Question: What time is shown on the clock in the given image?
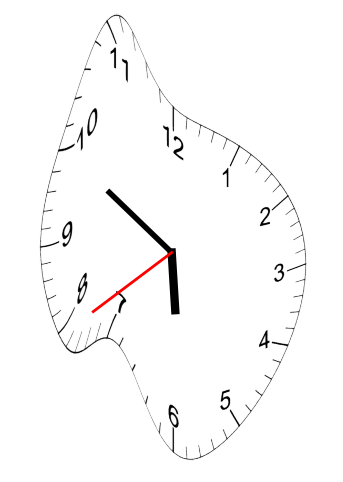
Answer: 05:49:39